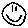
Label: smiley face